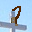
Label: 2